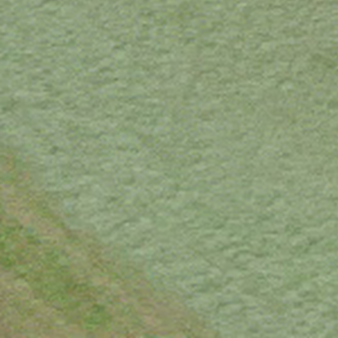
Label: other